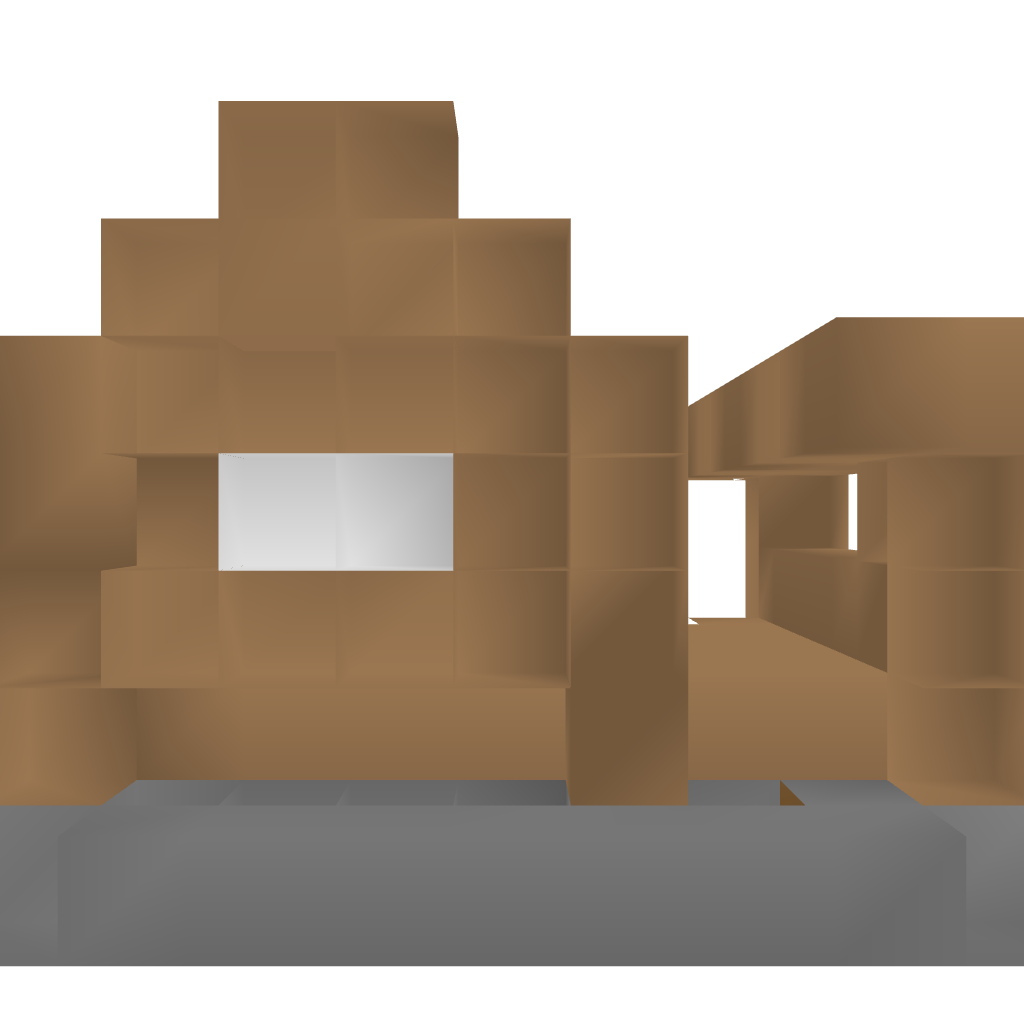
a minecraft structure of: Small Survival Shack bad low quality